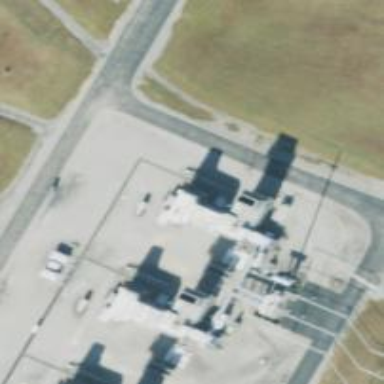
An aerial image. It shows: Generator powered by gas and oil.